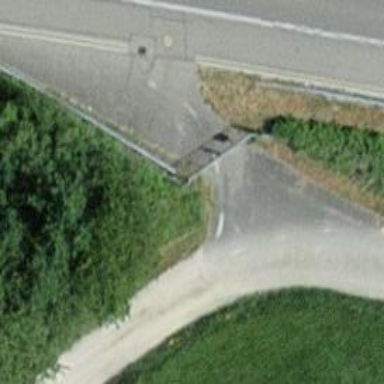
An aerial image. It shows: Lift gate barrier.